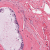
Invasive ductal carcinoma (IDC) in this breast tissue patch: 0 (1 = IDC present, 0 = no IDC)